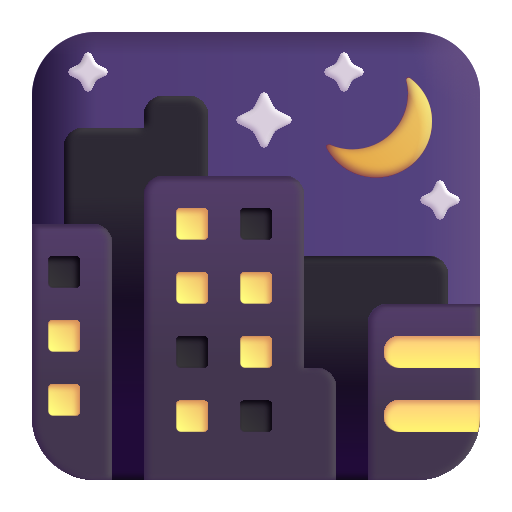
night with stars color